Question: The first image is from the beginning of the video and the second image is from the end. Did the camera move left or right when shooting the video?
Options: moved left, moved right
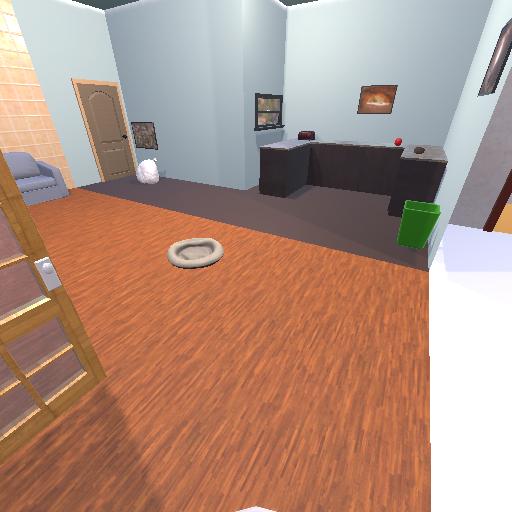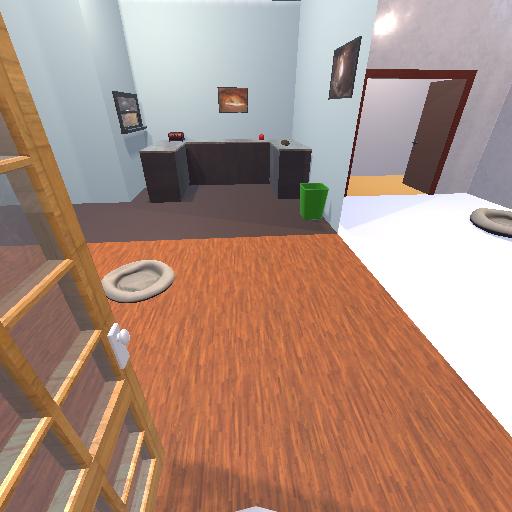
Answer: moved left